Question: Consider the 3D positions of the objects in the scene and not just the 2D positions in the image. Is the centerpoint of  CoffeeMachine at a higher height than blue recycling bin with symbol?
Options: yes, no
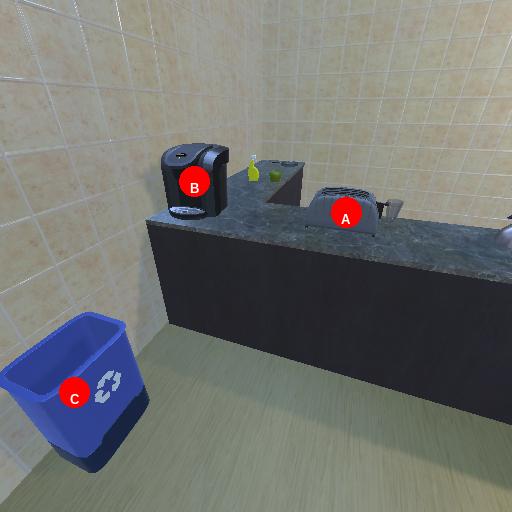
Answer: yes